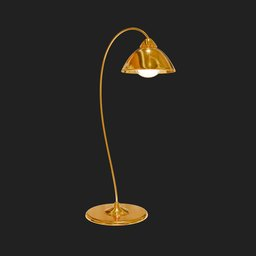
Label: lighting